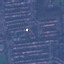
Label: Residential